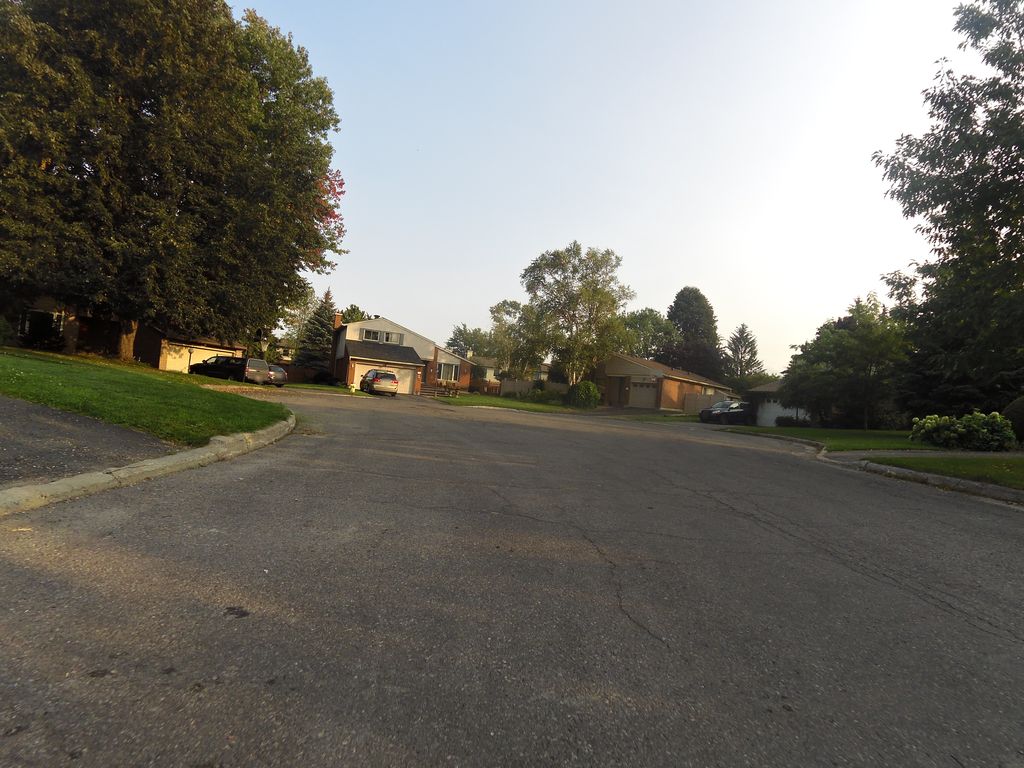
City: ottawa-gatineau